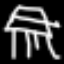
Label: chair